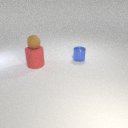
small brown rubber sphere above large red rubber cylinder